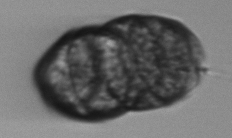
Label: Margalefidinium